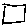
Label: square